Field crop: maize
Growth stage: 1
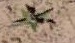
Species: atriplex